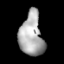
Tissue: lung
Cell type: Fibroblasts
Senescence score: 0.5471
Nuclear area (px): 991
Mean DAPI intensity: 171.519